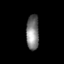
Tissue: skin
Cell type: Others
Senescence score: 0.6807
Nuclear area (px): 433
Mean DAPI intensity: 124.889